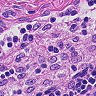
Metastatic tissue present: no